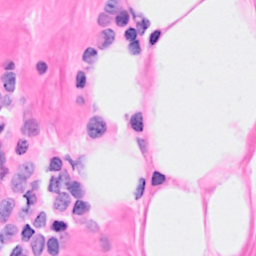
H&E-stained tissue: Breast